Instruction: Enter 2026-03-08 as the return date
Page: home
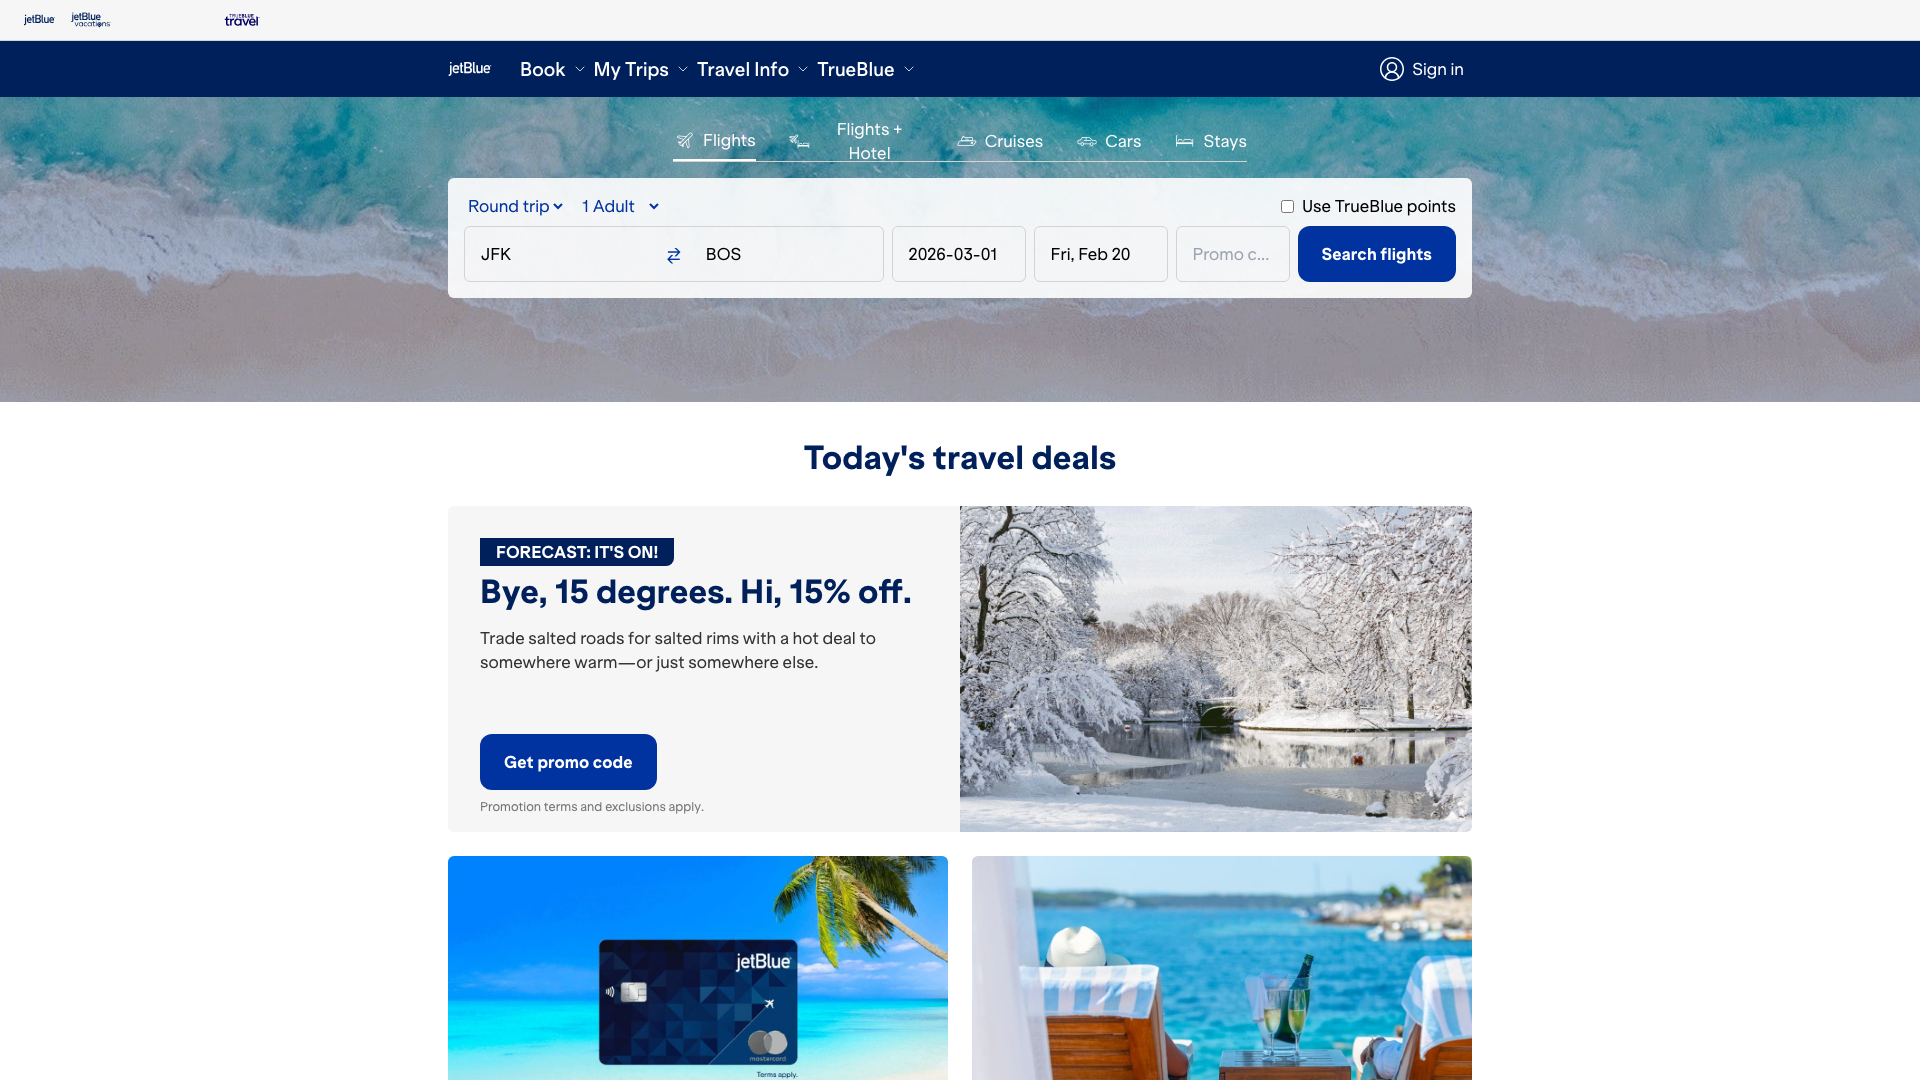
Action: type